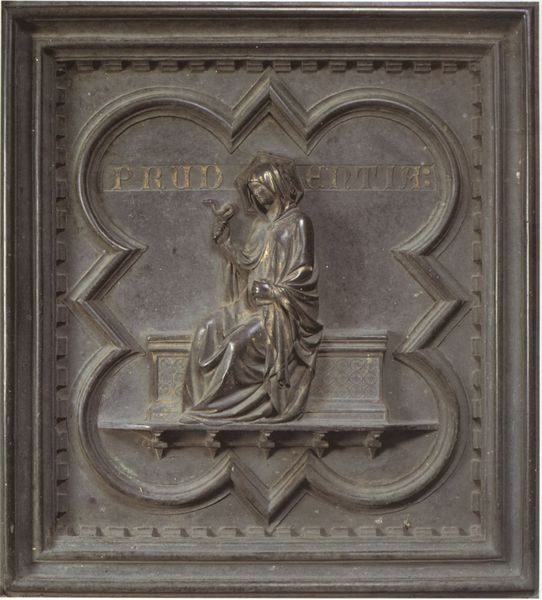
Titel: Südportal
Künstler: Andrea Pisano
Standort: Florenz, Baptisterium (EU - I - Toskana)
Schlagwörter: hand, mann, umhang, sitzen, frau, grau, kleid, tür, tuch, muster, rock, arm, falten, gesicht, halten, mensch, rahmen, stein, tod, trauer, figur, gewand, gold, sitzend, gotik, statue, beine, relief, schrift, bank, sitzende, weib, kopftuch, verzierung, bronze, faltenwurf, knie, tor, zinnen, foto, schild, haustier, schlange, altar, fries, portal, sarg, grab, grav, faltenrock, mittelalter, florenz, gerahmt, heilig, gothik, maria, verhüllt, trauernde, kapuze, kasette, ghiberti, weisheit, gewnad, marke, prudentia, brpnze, quadrtat, mittelalöter, frud, ghibreti, prud, edtih, enmuster, hält schlange, entia, entla